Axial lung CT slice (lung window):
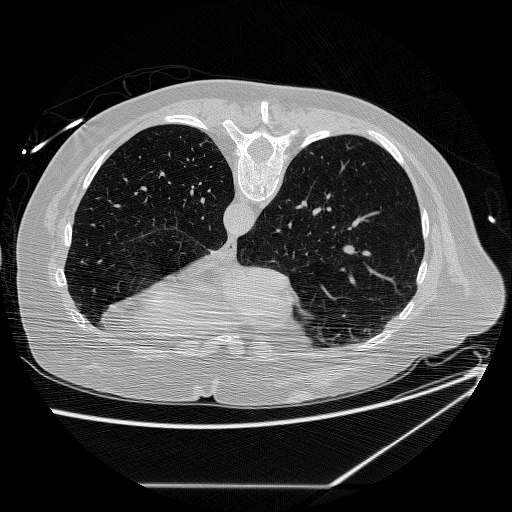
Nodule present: no